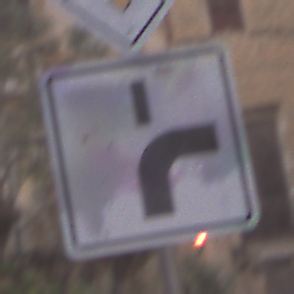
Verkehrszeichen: VerlaufVorfahrtsstrasse8
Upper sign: Vorfahrtsstrasse
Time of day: MorningAfternoon
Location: Outdoor (Urban)
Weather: PartlyCloudy
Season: NotSpecified
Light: Natural